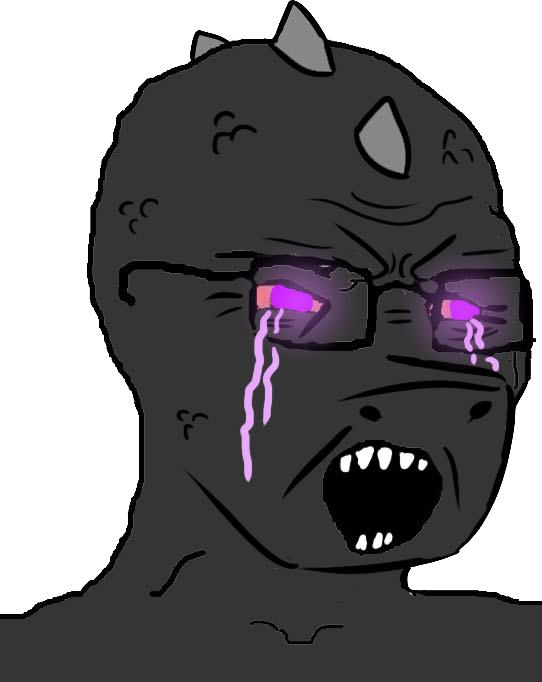
Label: 5_Soyjak